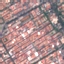
Land use / land cover: Residential